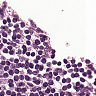
Metastatic tissue present: no